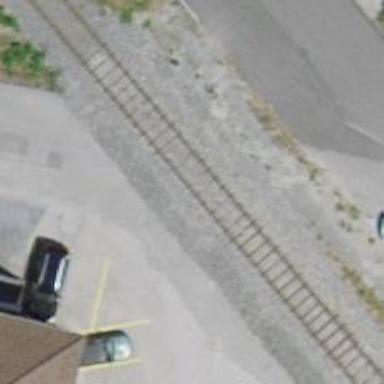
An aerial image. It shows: Railway level crossing.